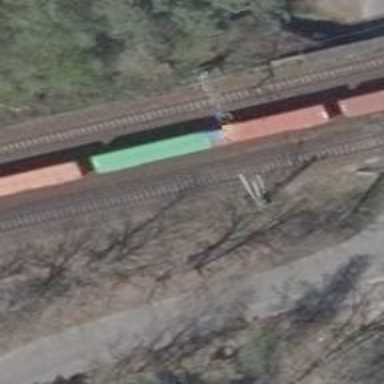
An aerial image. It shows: Railway milestone with catenary mast.